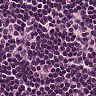
Metastatic tissue present: no